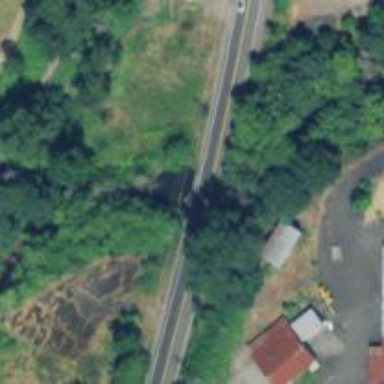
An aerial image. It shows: Secondary road crossing bridge.